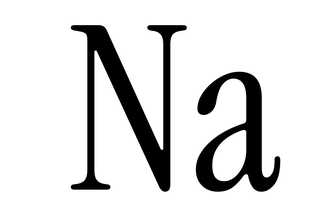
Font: InstrumentSerif-Regular